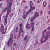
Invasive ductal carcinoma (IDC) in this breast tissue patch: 0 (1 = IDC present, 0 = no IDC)